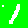
Digit: 1